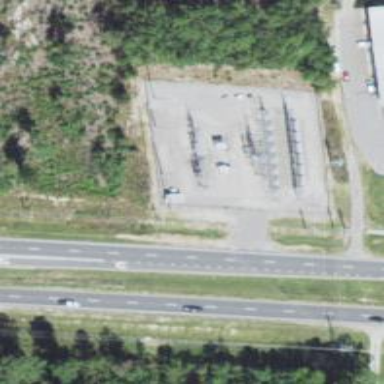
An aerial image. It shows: Distribution substation surrounded by fence.